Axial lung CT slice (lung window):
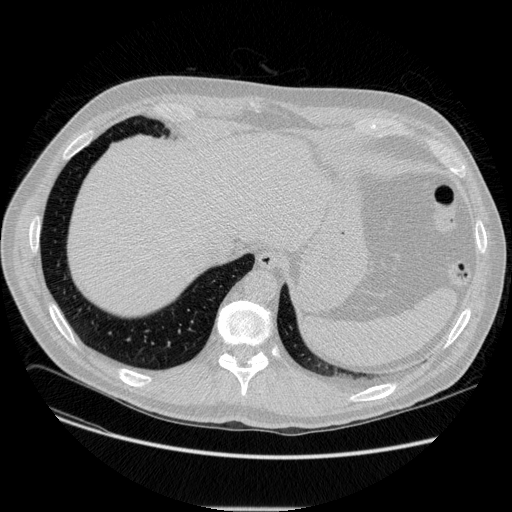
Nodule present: no